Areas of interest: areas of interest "Commercial service"
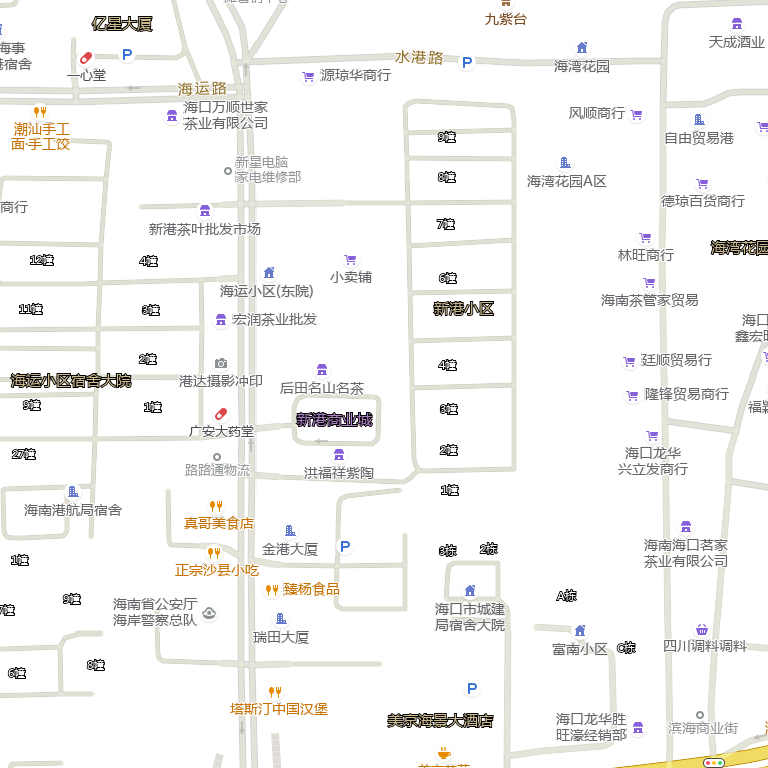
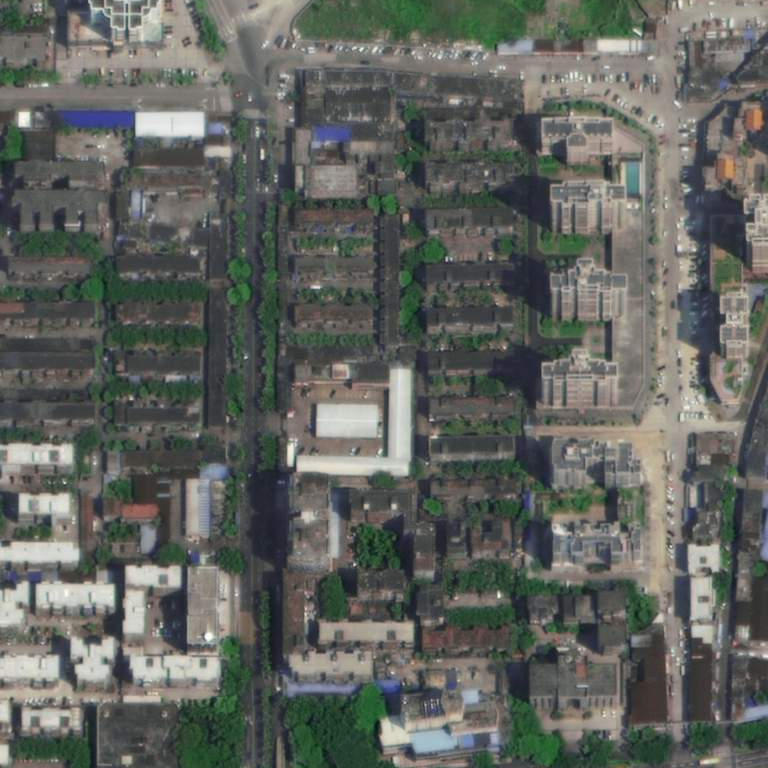